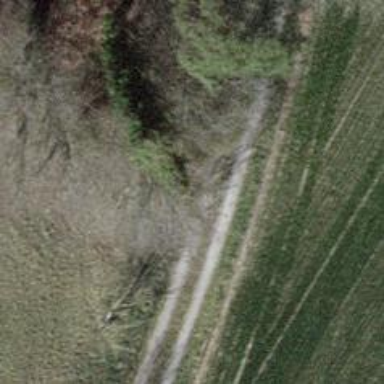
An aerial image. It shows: Track with grade2 pebblestone surface.